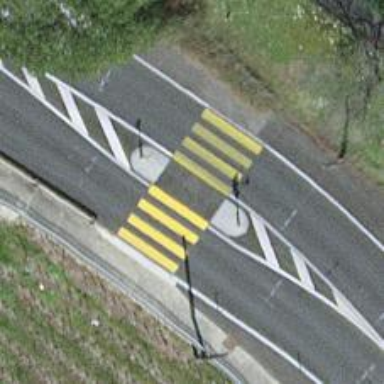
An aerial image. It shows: Uncontrolled zebra crossing with pedestrian island.